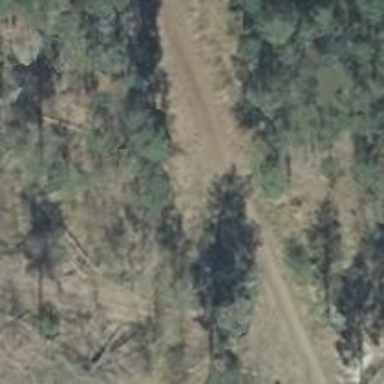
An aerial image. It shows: Sandy track road with grade3 tracktype.